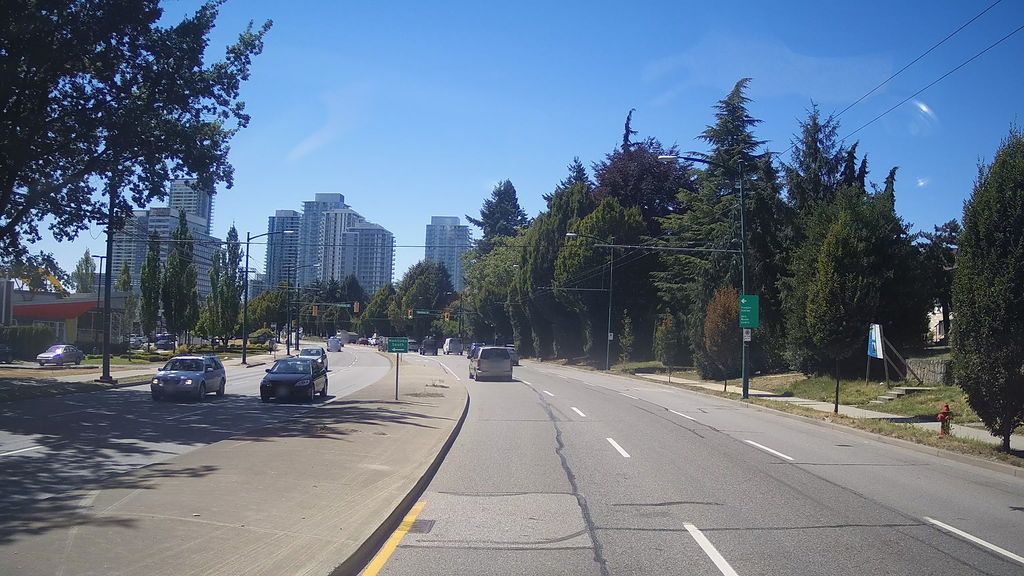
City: vancouver